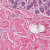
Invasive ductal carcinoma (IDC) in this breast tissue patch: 0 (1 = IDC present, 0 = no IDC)